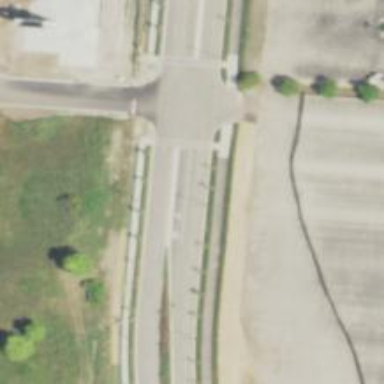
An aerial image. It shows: Crossing on the cycleway.